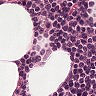
Metastatic tissue present: no